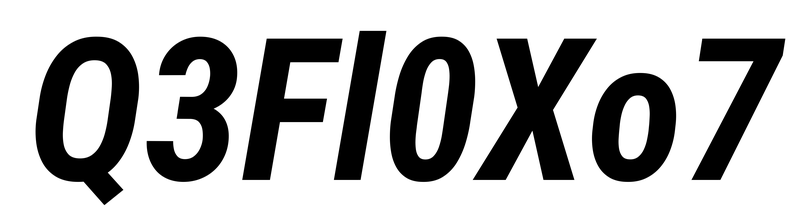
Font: Roboto-Italic_Condensed_Bold_Italic